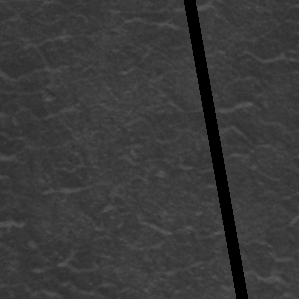
Label: frost